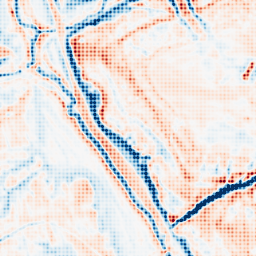
Category: multiscale
Decomposition family: dog
Decomposition parameters: sigma_low: 1
sigma_high: 5
Upsampling method: sinc_blackman
Upsampling parameters: scale: 8
kernel_size: 8
Upsampling scale: 8